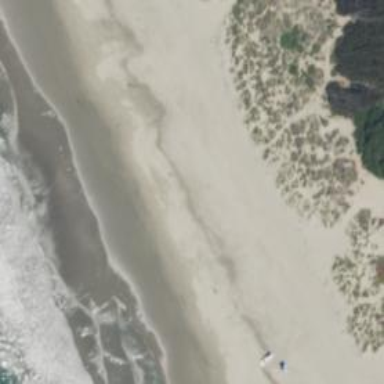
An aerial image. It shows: Beautiful beach with natural surroundings.